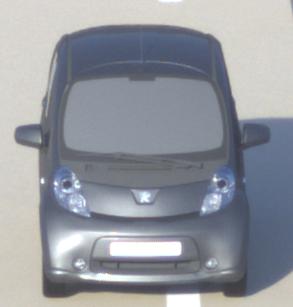
Make: Peugeot
Model: iOn
Detailed model: iOn
Model produced from: 2010/12
Model produced until: 2013/02
Doors: 5
Color: gray
Road condition: dry road
Daytime: morning or afternoon
Contrast: high contrast